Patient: sex M, age 64
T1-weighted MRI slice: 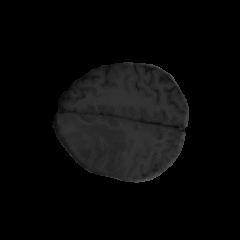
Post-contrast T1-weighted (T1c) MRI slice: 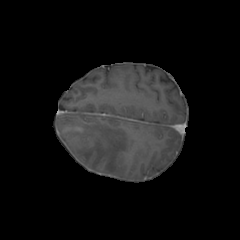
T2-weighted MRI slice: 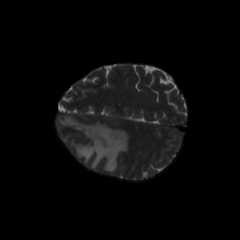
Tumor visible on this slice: yes
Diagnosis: Astrocytoma, IDH-mutant
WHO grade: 3